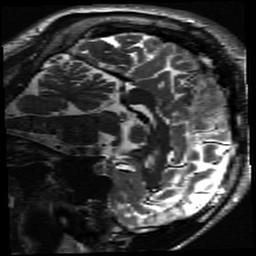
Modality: inplaneT2
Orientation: sagittal